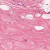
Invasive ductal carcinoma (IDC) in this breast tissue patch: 0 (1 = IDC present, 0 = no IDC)